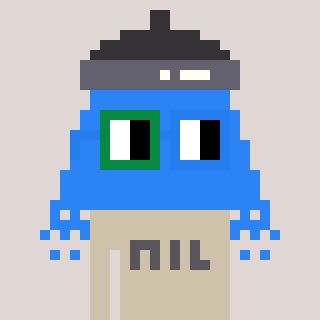
a pixel art character with square green and blue glasses, a shower-shaped head and a bege-colored body on a warm background